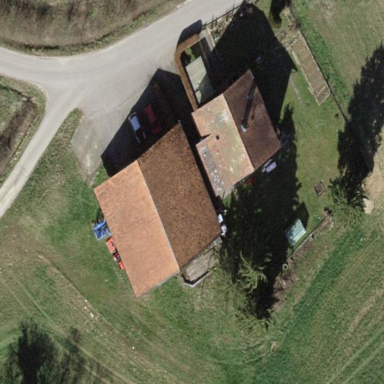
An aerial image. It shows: Farmyard area.